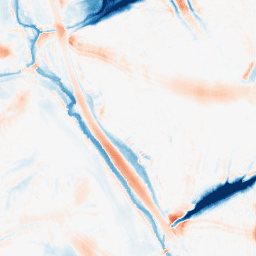
Category: morphological
Decomposition family: tophat_combined
Decomposition parameters: size: 20
Upsampling method: fft_zeropad
Upsampling parameters: scale: 8
Upsampling scale: 8